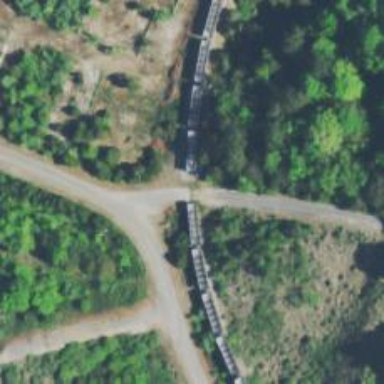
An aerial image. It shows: Railway level crossing.